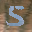
Label: 5